Field crop: tomato
Growth stage: 1
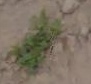
Species: portulaca